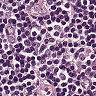
Metastatic tissue present: no